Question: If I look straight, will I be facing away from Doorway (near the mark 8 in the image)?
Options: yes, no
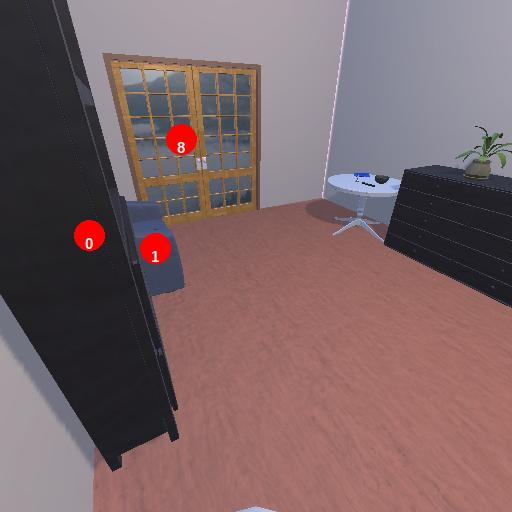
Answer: yes